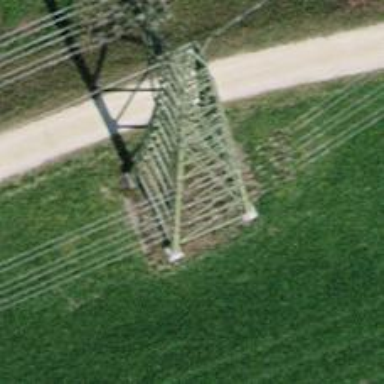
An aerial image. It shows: Power line in the image.